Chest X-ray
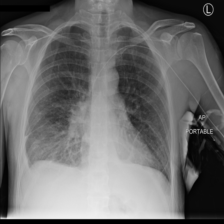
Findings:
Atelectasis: negative
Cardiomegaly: negative
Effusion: positive
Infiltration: positive
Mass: negative
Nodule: negative
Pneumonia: negative
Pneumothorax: negative
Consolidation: negative
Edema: negative
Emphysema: negative
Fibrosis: negative
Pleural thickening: negative
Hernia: negative